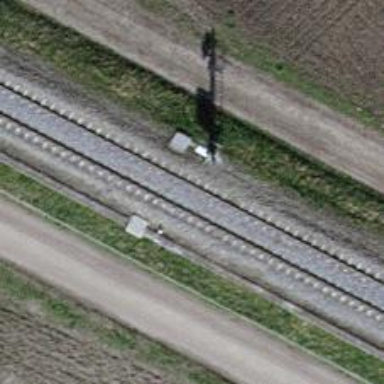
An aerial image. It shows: Railway signal.